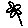
Label: flower